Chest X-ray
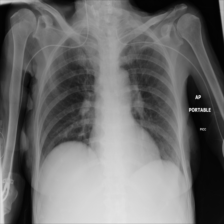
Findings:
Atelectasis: negative
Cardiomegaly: negative
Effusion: negative
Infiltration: negative
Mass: negative
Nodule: negative
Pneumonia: negative
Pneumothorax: negative
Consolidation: negative
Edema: negative
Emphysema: negative
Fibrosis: negative
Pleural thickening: negative
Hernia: negative